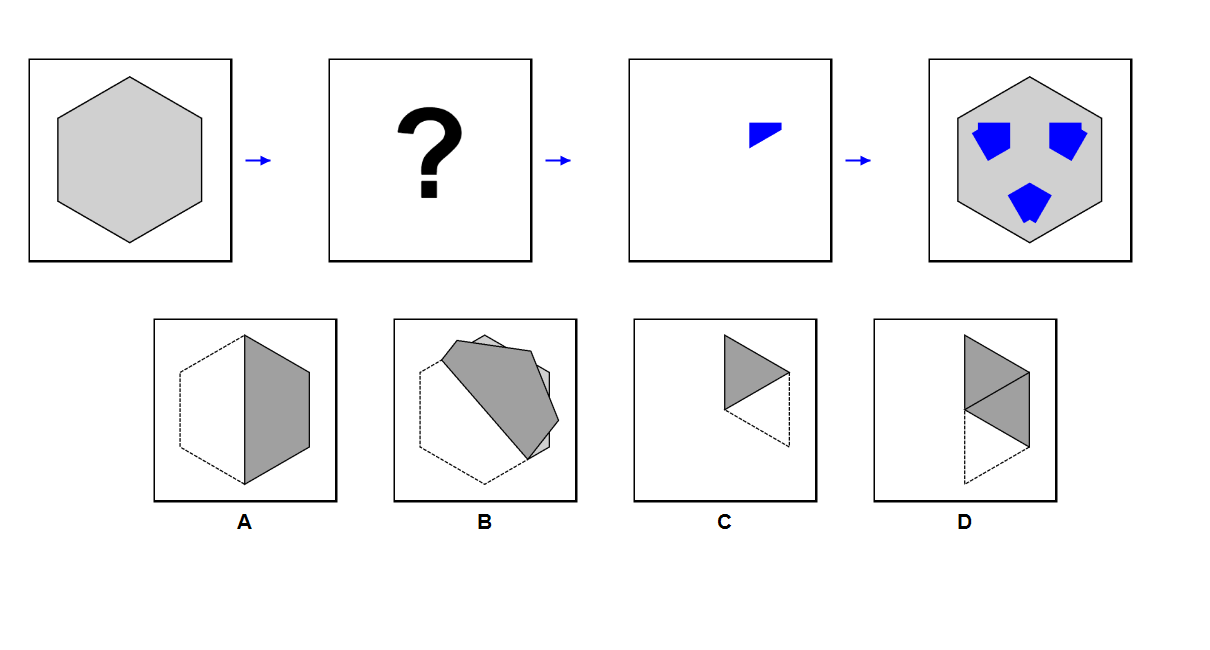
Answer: B